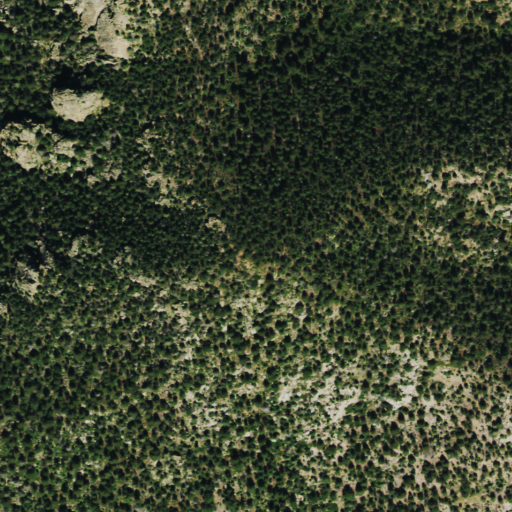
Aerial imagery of mountain in Colorado named Gray Back Peak containing evergreen forest, shrub, and deciduous forest